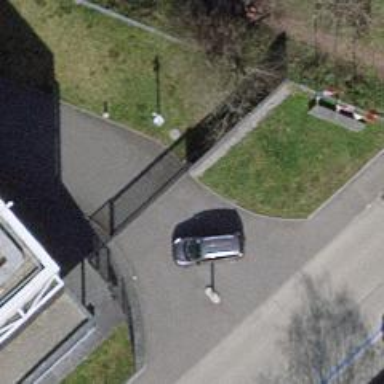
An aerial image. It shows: Gate.